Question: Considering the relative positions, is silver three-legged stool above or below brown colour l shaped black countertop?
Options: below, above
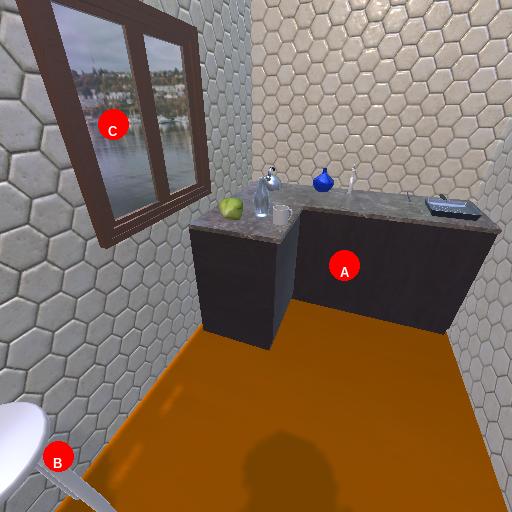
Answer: below